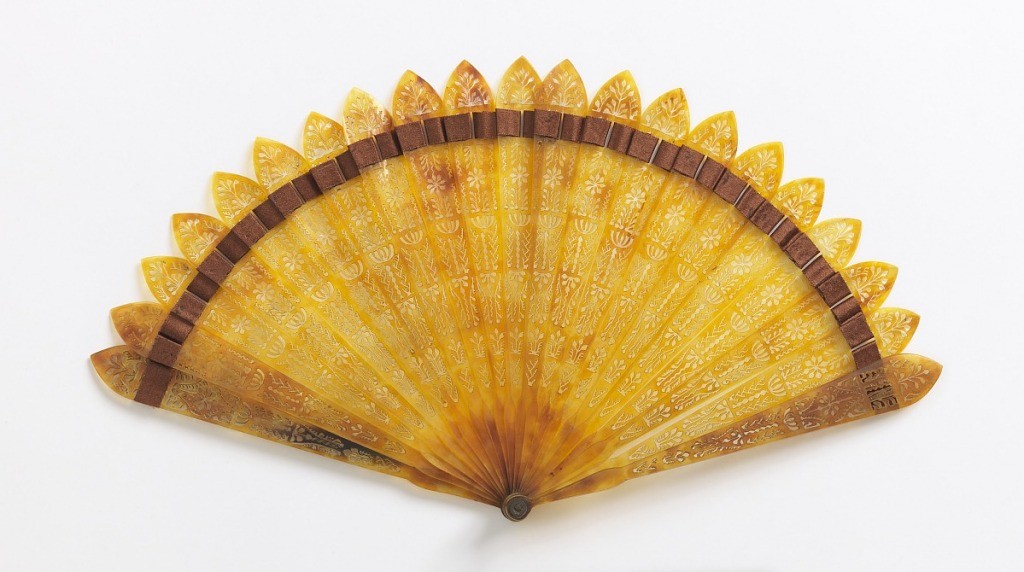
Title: Brisé fan
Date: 19th century
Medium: Pierced tortoise shell sticks, silk ribbon
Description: Brisé fan. Pierced tortoise shell sticks with brown silk connecting ribbon.